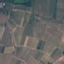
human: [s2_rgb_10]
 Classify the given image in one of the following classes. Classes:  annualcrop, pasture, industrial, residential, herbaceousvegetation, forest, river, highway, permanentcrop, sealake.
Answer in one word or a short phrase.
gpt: PermanentCrop